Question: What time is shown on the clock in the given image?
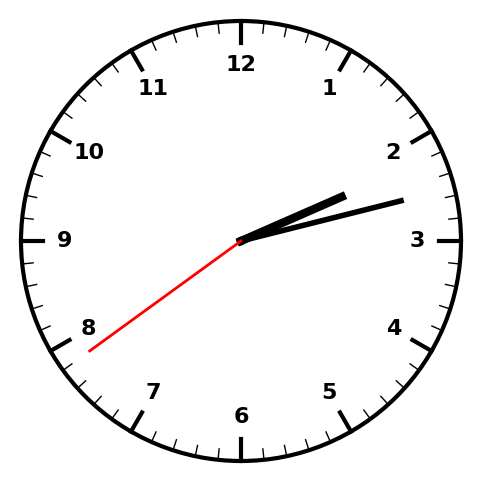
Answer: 02:12:39